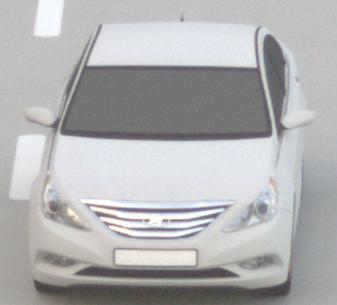
Make: Hyundai
Model: Sonata
Detailed model: Gen. 6 YF
Model produced from: 2009
Model produced until: 2016
Doors: 4
Color: white
Road condition: dry road
Daytime: sunrise or sunset
Contrast: low contrast